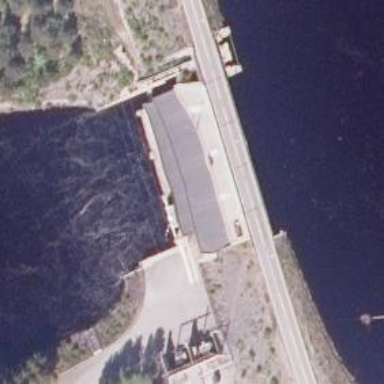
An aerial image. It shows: Dam along waterway.